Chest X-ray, AP view. Patient: 57 years old, sex F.
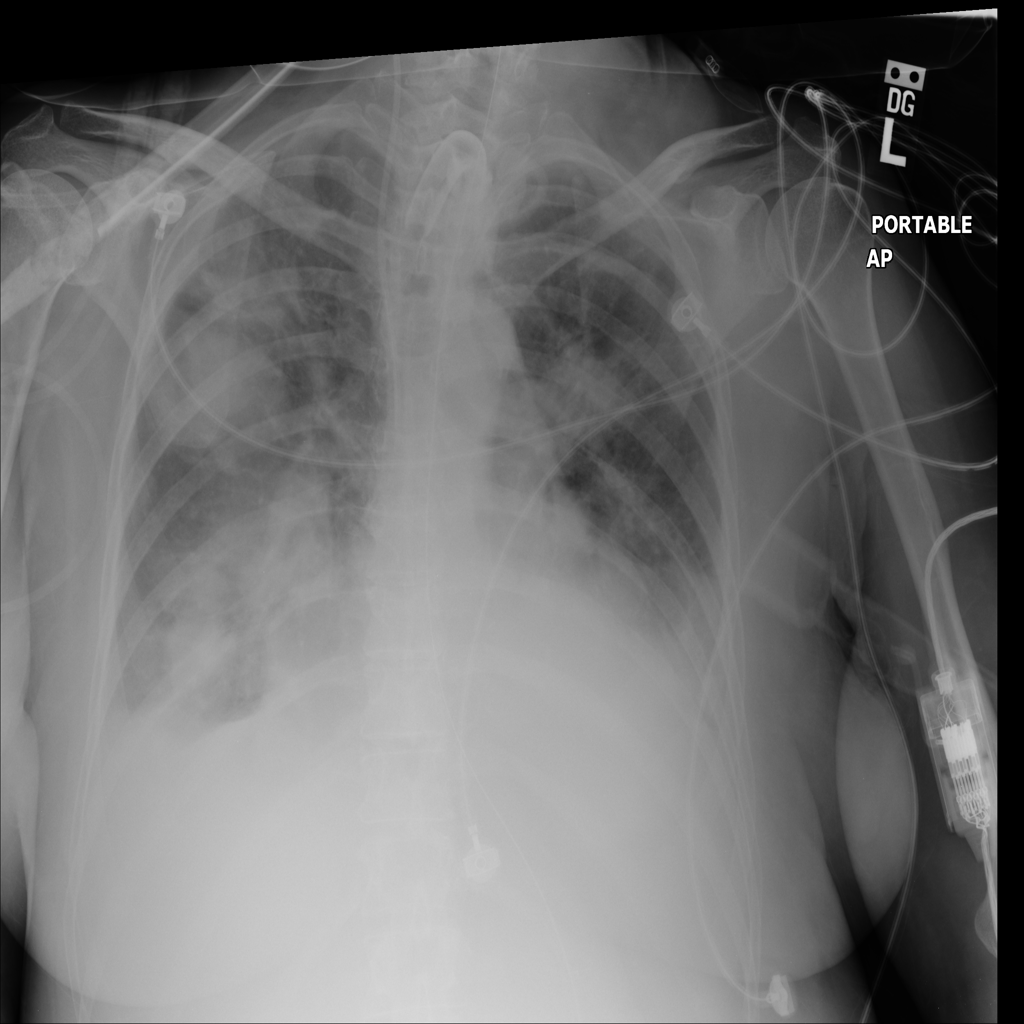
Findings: Consolidation, Edema, Effusion, Mass